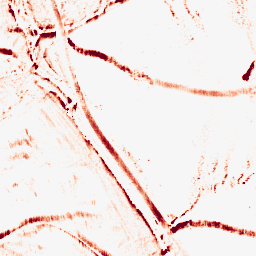
Category: morphological
Decomposition family: morphological_rect
Decomposition parameters: operation: opening
width: 5
height: 10
Upsampling method: sinc_hamming
Upsampling parameters: scale: 4
kernel_size: 8
Upsampling scale: 4